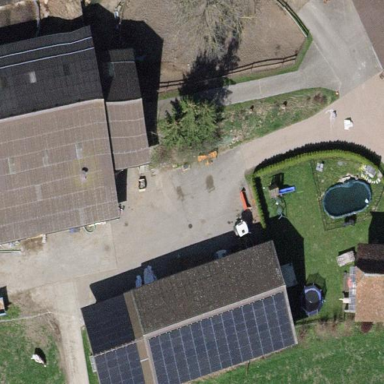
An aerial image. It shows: Farmyard area.